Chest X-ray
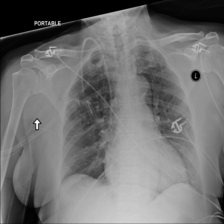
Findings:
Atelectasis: negative
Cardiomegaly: negative
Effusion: negative
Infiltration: positive
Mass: negative
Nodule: negative
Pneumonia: negative
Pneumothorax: negative
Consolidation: negative
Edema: negative
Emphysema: negative
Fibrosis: negative
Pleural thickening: negative
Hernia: negative